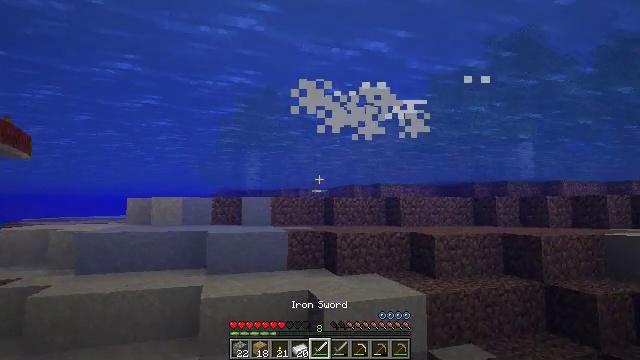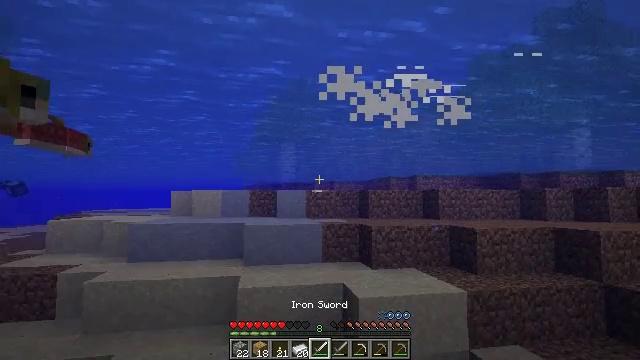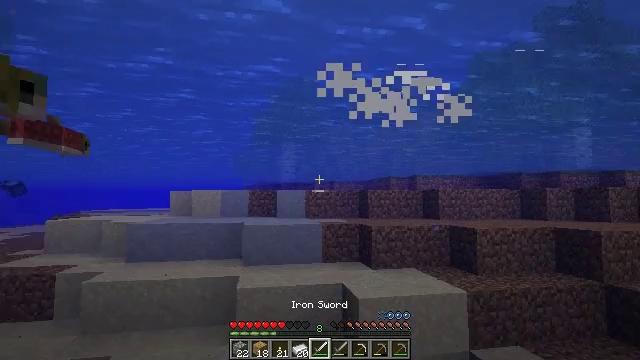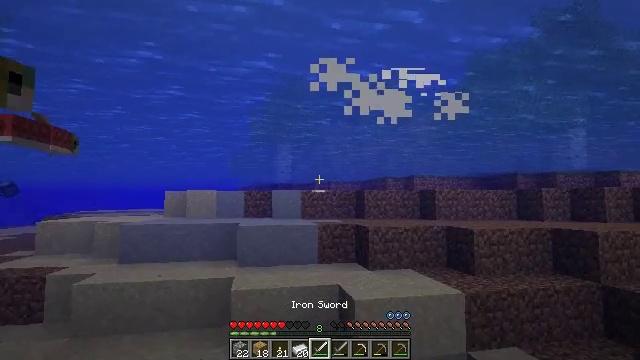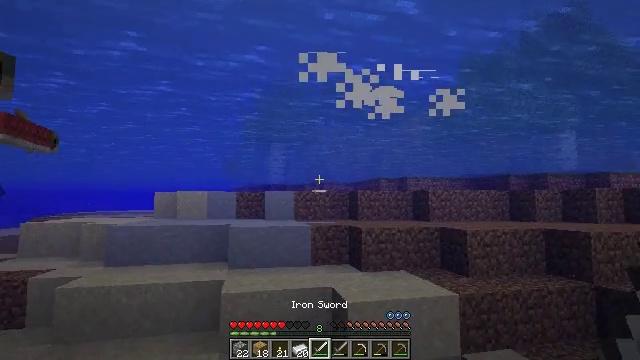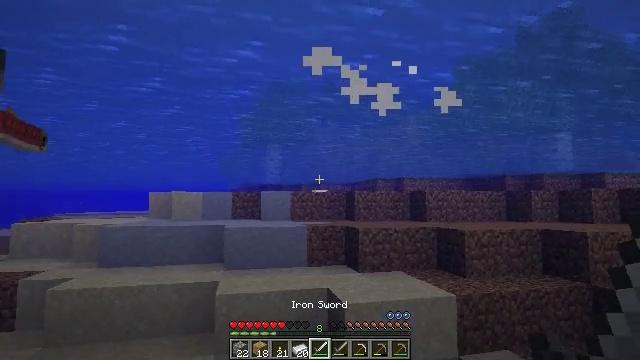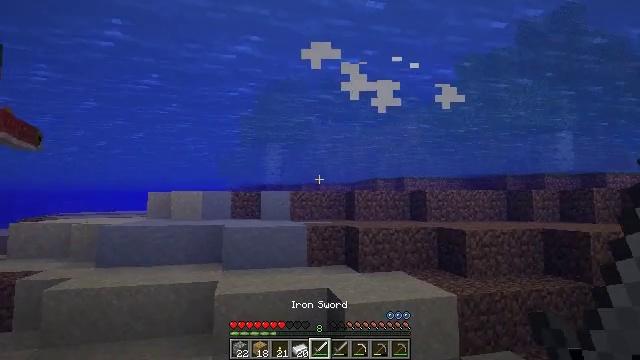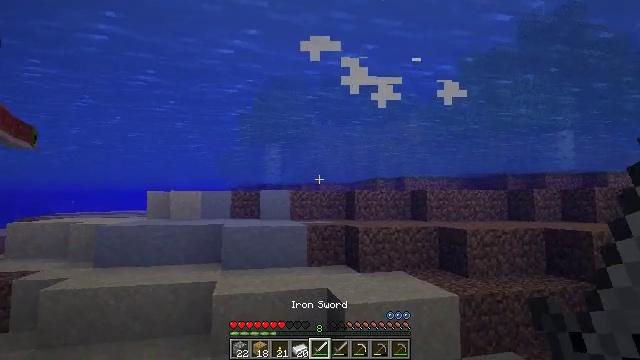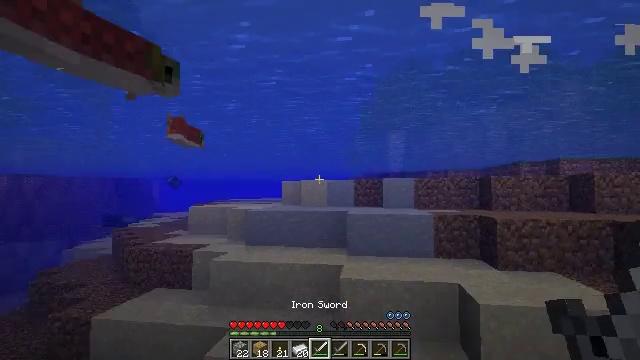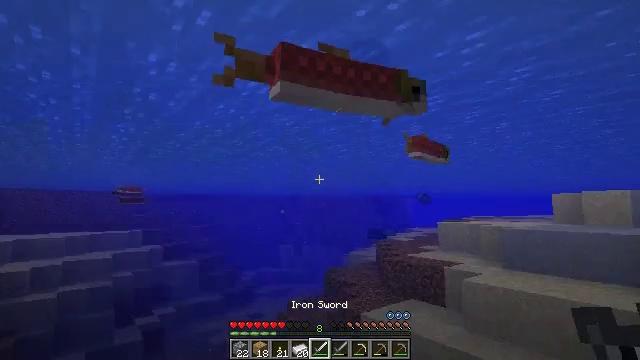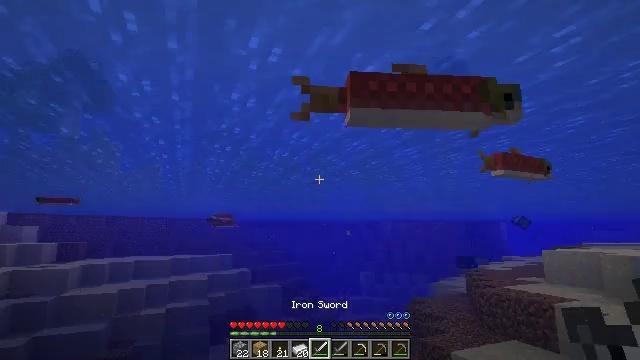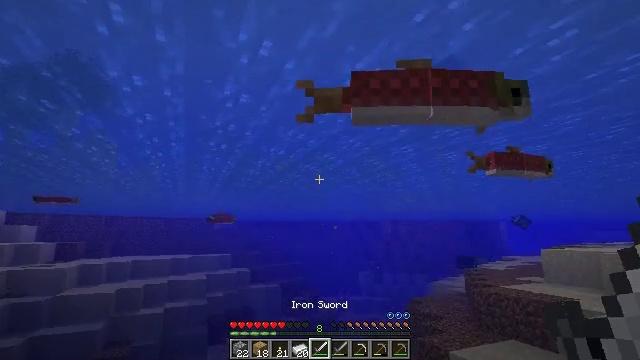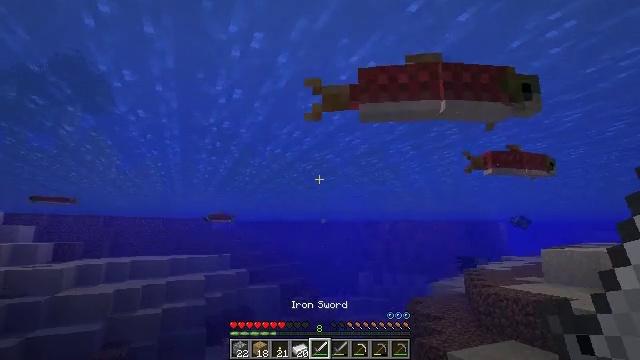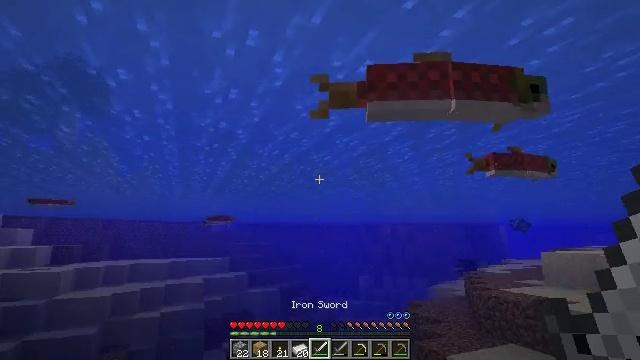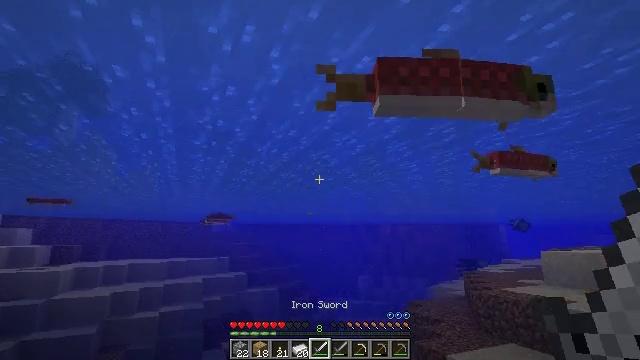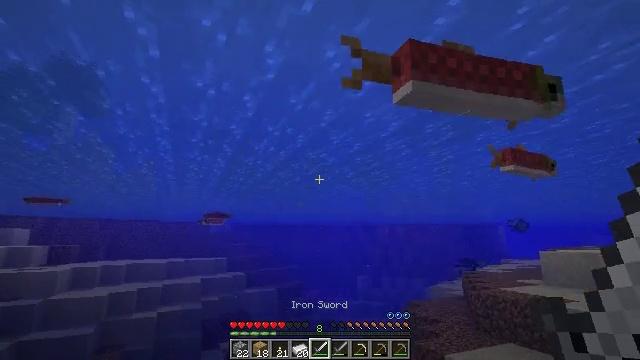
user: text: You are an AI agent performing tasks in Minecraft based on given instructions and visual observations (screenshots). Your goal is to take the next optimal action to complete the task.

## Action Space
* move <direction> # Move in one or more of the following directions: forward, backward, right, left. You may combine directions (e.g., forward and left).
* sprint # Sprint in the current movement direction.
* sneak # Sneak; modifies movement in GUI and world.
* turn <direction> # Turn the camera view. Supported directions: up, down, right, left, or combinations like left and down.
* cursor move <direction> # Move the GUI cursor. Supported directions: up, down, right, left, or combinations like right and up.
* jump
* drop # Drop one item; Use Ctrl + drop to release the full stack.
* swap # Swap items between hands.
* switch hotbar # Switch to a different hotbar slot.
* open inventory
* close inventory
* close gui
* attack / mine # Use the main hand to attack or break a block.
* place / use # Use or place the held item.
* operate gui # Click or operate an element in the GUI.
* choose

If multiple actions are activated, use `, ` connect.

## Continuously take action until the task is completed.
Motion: motion action
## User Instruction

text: Hunt a salmon.
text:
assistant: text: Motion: turn left and down
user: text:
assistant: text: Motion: move forward
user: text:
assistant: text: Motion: move forward
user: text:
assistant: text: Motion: move forward, turn right
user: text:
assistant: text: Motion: move forward
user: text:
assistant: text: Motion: move forward
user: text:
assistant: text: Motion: move forward
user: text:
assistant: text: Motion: move forward, turn left and down
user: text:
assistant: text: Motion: move forward, turn left and up
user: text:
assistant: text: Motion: move forward, turn left and up
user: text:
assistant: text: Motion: move forward
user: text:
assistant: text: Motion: no_op
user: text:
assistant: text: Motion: no_op
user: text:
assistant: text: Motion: no_op
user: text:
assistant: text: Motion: no_op
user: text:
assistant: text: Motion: turn right and up
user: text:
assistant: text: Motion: move forward, turn right and up
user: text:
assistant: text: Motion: move forward, turn right and up
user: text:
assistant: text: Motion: move forward, turn right and up
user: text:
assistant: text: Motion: move forward, turn right and up, attack / mine
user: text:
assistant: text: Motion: turn right, attack / mine
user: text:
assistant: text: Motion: attack / mine
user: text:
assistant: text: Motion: turn down, attack / mine
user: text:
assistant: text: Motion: no_op
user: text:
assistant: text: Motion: move forward
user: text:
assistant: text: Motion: move forward
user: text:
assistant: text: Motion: move forward, turn left and down
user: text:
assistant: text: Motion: move forward
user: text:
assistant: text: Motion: move forward
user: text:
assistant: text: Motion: move forward, turn right and up, attack / mine